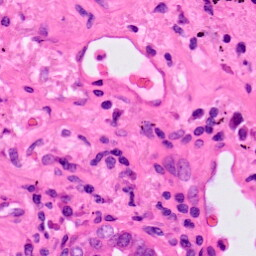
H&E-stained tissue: Lung